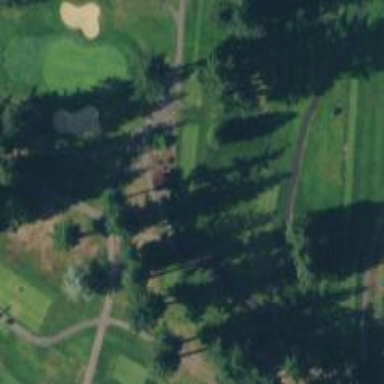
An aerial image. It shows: Path for both road and golf.